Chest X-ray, PA view. Patient: 11 years old, sex F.
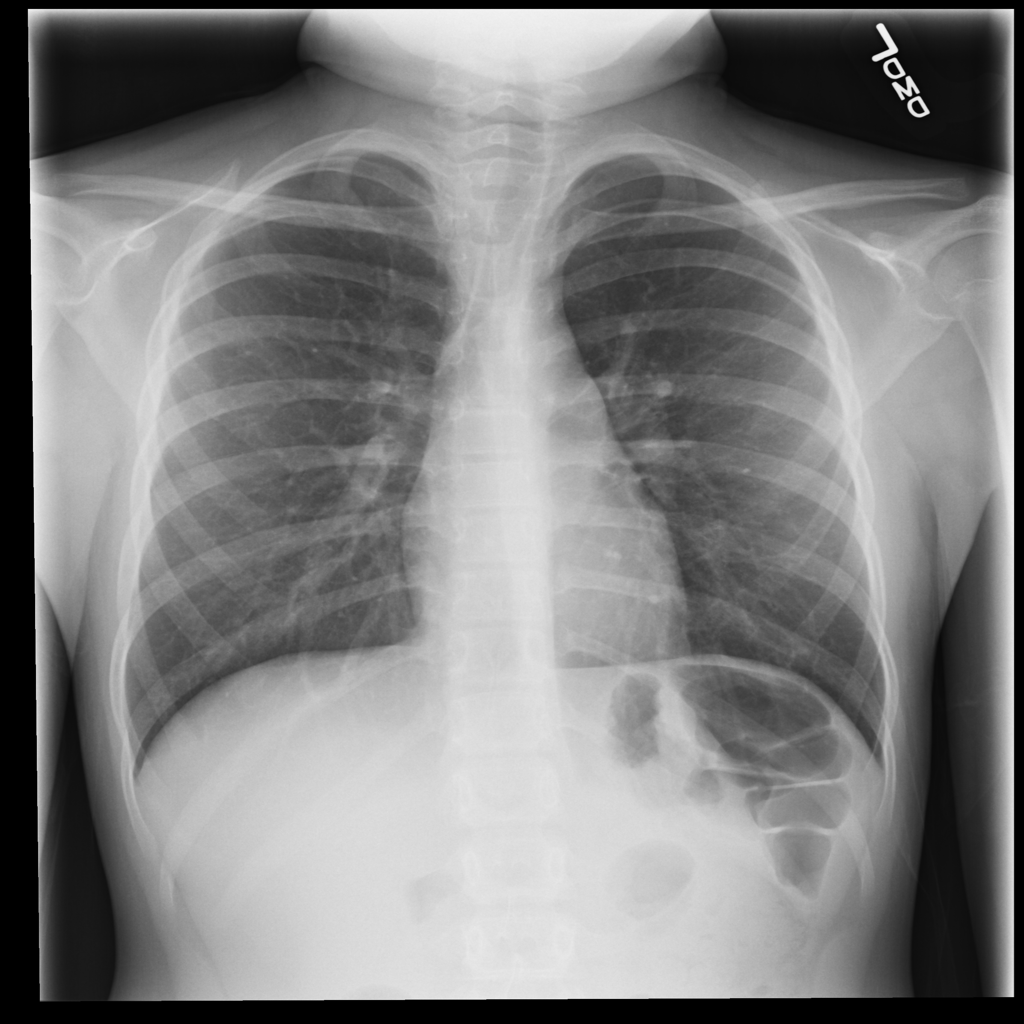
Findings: No Finding